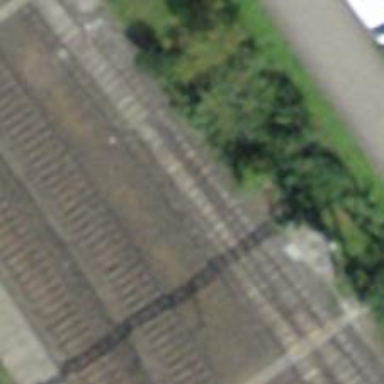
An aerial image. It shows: Railway siding with one electrified track and contact line.